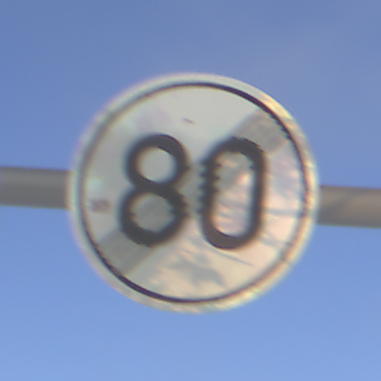
Verkehrszeichen: EndeGeschwindigkeit80
Umgebung: Outdoor, Nature
Tageszeit: SunriseSunset
Wetter: PartlyCloudy
Licht: Natural
Jahreszeit: NotSpecified
Kontrast: HighContrast